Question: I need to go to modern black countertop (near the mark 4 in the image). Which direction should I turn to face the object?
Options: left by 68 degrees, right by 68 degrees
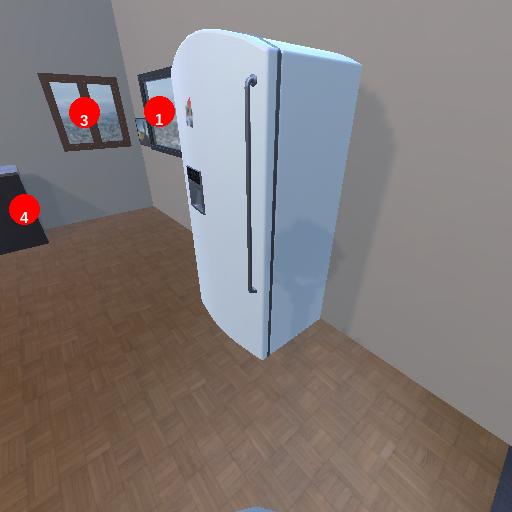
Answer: left by 68 degrees